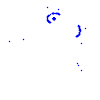
Particle: proton